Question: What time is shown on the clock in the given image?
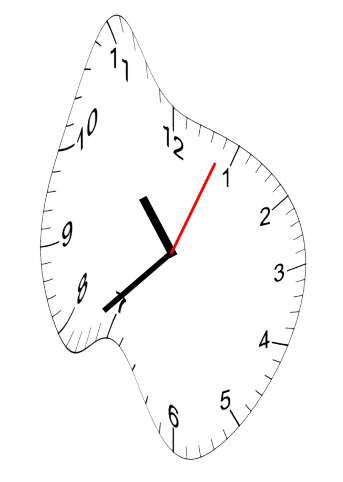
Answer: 10:38:04